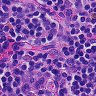
Metastatic tissue present: no